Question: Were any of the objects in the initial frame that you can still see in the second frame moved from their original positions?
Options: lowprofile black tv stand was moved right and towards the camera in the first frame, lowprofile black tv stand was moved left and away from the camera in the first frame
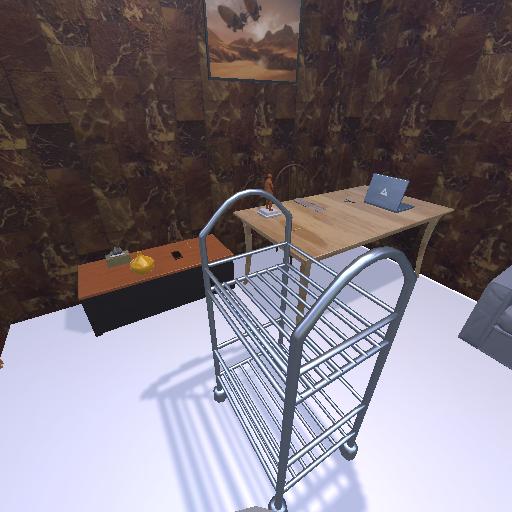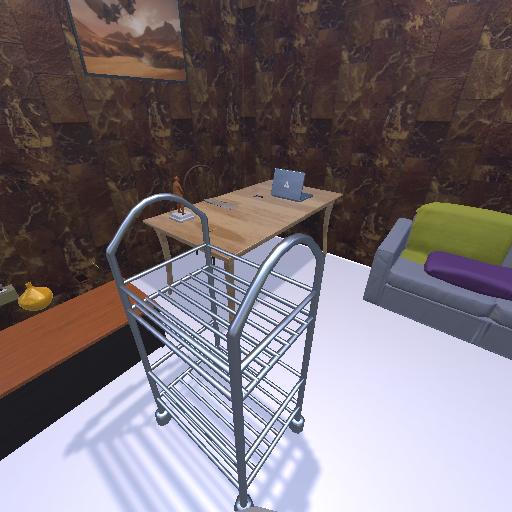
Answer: lowprofile black tv stand was moved right and towards the camera in the first frame